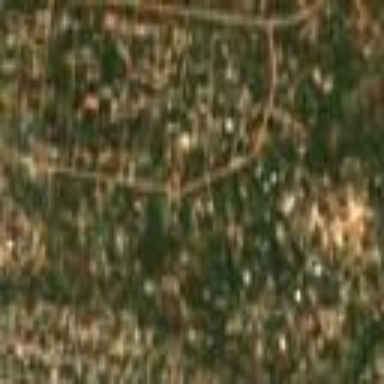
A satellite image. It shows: High-density residential area.